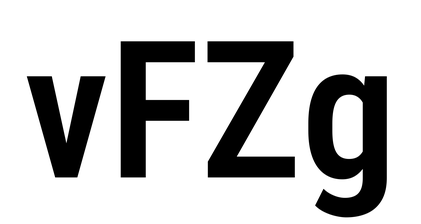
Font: Roboto_Condensed_SemiBold